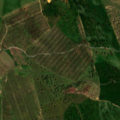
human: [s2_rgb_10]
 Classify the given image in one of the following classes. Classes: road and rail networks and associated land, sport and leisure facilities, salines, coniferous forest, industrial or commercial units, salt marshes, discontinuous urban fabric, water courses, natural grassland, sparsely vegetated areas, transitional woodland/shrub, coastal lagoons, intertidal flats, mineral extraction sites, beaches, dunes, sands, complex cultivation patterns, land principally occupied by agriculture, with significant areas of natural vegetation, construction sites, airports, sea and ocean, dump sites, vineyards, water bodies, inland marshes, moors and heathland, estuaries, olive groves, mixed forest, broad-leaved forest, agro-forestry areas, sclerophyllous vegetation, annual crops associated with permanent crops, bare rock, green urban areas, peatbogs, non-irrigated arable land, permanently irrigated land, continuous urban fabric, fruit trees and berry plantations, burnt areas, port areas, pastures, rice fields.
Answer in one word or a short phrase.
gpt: non-irrigated arable land, agro-forestry areas, transitional woodland/shrub